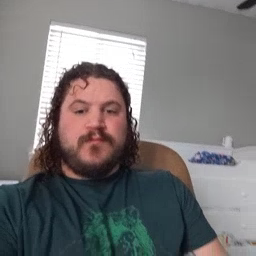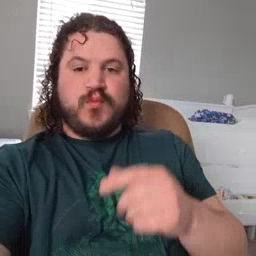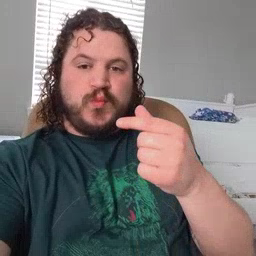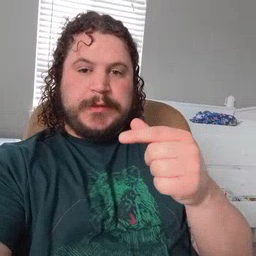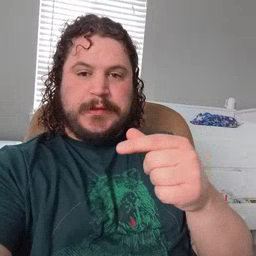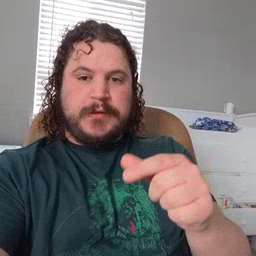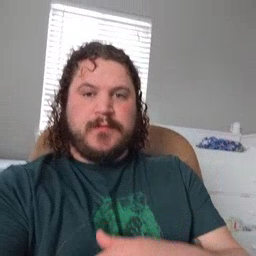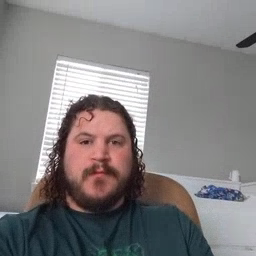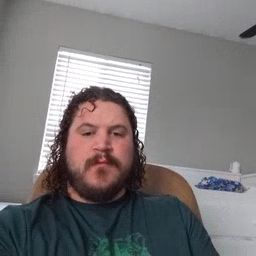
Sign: green